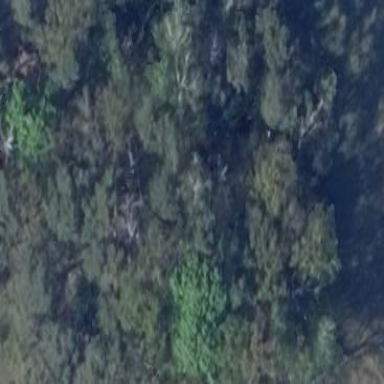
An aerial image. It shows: Broadleaved woodland area.